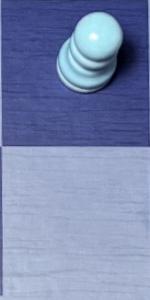
Label: Empty